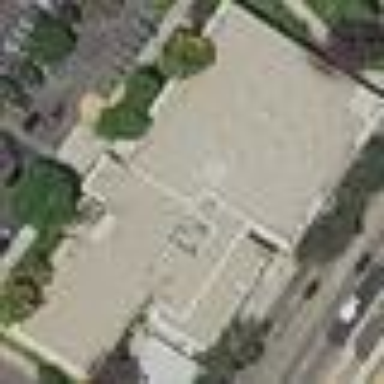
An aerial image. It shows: Library building.